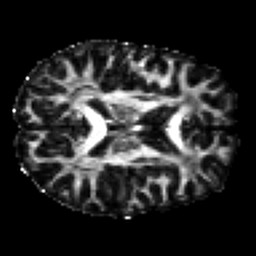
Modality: FA
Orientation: axial
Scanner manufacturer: siemens
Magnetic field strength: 3 T
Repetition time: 7.8 s
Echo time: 0.09 s